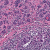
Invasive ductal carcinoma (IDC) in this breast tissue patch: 0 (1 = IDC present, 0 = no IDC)